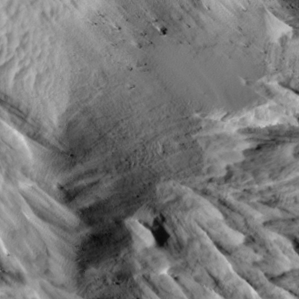
Label: non_frost